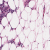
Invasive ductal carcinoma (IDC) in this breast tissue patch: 0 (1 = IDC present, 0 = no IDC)